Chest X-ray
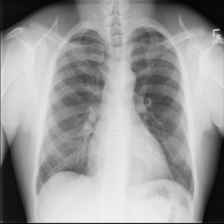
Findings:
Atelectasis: negative
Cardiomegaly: negative
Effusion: negative
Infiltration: negative
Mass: negative
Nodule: negative
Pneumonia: negative
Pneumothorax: negative
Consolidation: negative
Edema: negative
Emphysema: negative
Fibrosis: negative
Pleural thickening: negative
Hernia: negative